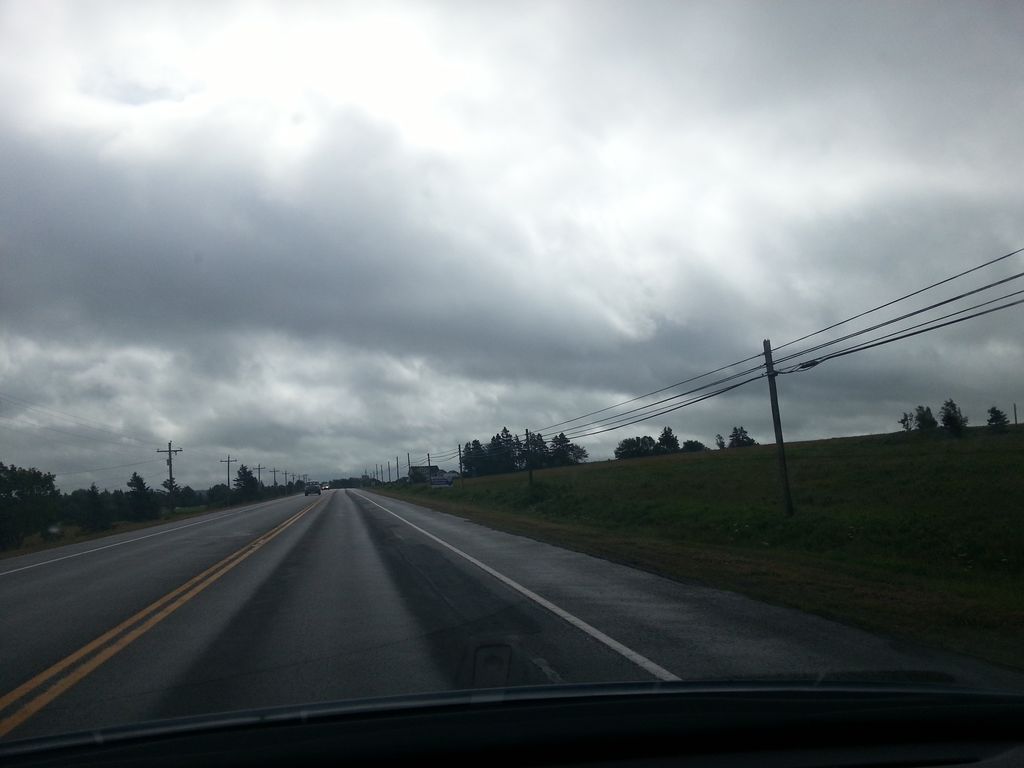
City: charlottetown